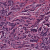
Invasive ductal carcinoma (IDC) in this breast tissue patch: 1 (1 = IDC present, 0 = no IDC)